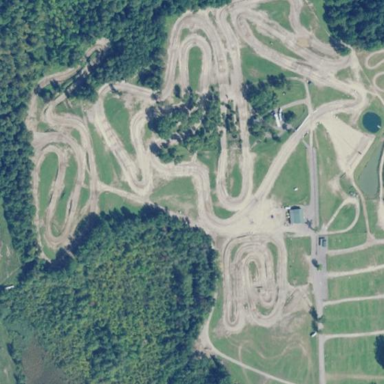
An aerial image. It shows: Sports centre catering to motocross enthusiasts on leisure land.